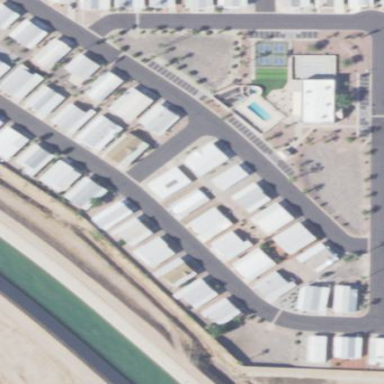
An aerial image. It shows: Mobile residential area.